Question: I thought Javascript does not have viruses like Java applets do. I turned off my Java plugin in the browser, but I can't really turn off Javascript. Nothing would work if I did.
This is an example:
I was just browsing for Javascript tutorials and on GWT and one of the blog sites had Javascript virus.
Any one knows anything about this? Here is screen shot of what my ESET reported on my PC. It seems to have blocked it.

It is called JS/IFramne.DE trojan, and was coming from a bad site called
()
My question is, how to protect myself from Javascript viruses and trojans?
Is Javascript just as bad as java applets when it comes to viruses? Other than having anti virus installed on the PC, and be smart above which web sites to visit, what else can one do?
I am starting to think that one should not even be on the internet at all any more.
Everywhere one goes, there is a virus and trojan, and now Javascript also.
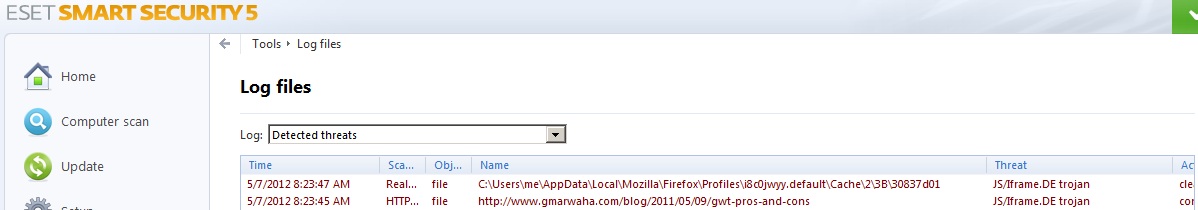
Answer: This is a case where 3rd party widgets go rogue or the whole site.
JS itself isn't a virus building language nor does it have access to the system. It's isolated in the browser. However, JS can be used to redirect you to a malicious site or embed an iframe that displays the malicious site. But JS isn't the language that carries out the attack, it just aids the attack.
The main attack is carried out when the browser itself or it's plugins have security flaws or features that attackers exploit. The most recent attacks were on Java and Flash, where both plugins have access to the local machine resources.